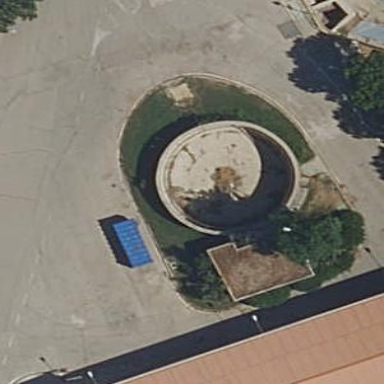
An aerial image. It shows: Storage tank with man-made structure.